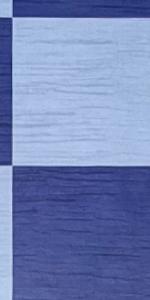
Label: Empty